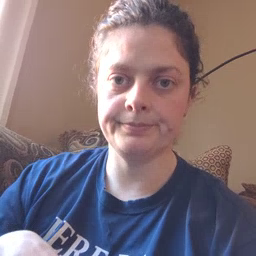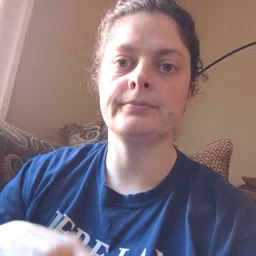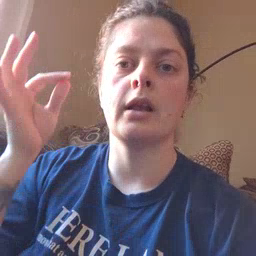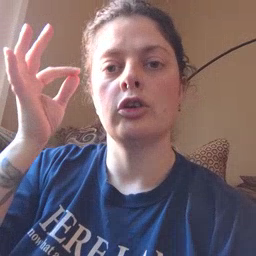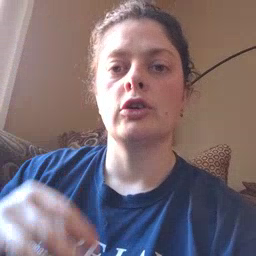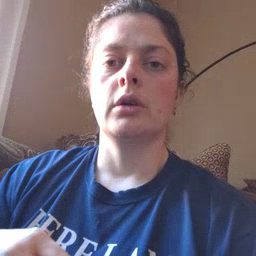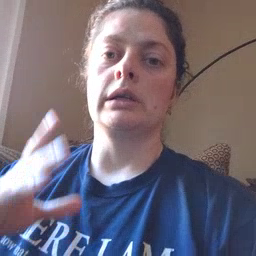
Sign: hair